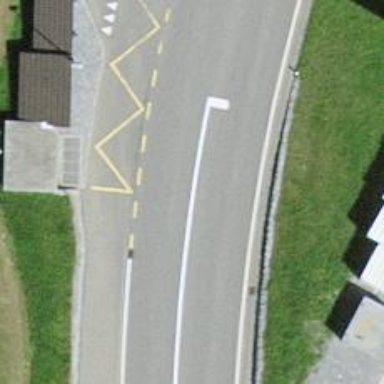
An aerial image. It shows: Public transport stop position.